Question: I use . In my project I created a stored procedure for getting all records and added it to Entity Framework.
I want get all records, but the stored procedures returns an 'int'.
When I want get all records with this stored procedure, and iterate over them using foreach
C# code :
'''
using (var context=new AngularJsEntities())
{
foreach (comment item in context.SelectAllComments())
{
// do something
}
}
'''
How can I do this?
I search at google but I can't find useful result.
My stored procedure code:
'''
create procedure SelectComments
AS
Begin
select CommentBody, Name, Email, Id
from comments
end
'''
---

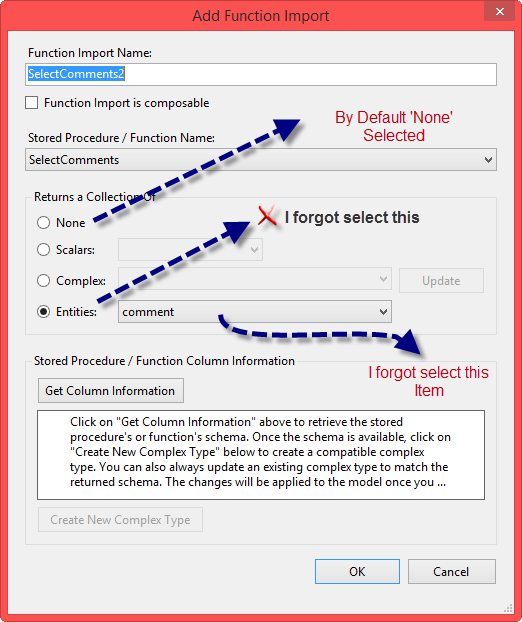
Answer: Most likely, you used 'Database.ExecuteSqlCommand' rather than 'Database.SqlQuery<T>'. The former returns 'int' and is only useful for SQL queries that don't return data (update, delete, etc.) while the latter returns 'DbRawSqlQuery<T>'. For example, your 'SelectAllComments' method should do something like the following
'''
var comments = context.Database.SqlQuery<Comment>("exec SelectComments").ToList();
'''